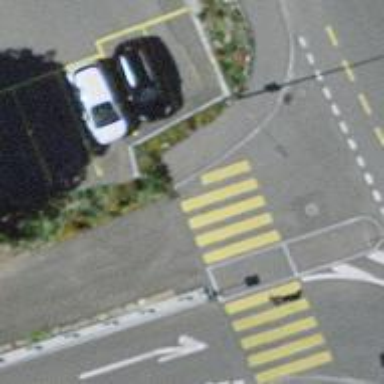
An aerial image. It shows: Zebra crossing on footway.